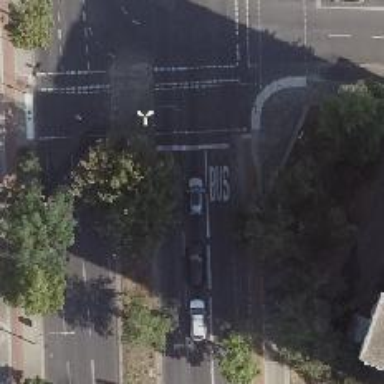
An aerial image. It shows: Road with traffic signals.